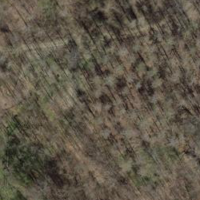
EUNIS habitat code: 41
Species observed at this site:
Milvus milvus